Question: This code is being used to generate the date of a post in wordpress:
'''
<span class="the_date">Posted: <?php echo get_the_time('F d, Y'); ?></span>
'''
However it is not resutning the date, it is returning the text instead:

How can I fix this issue?
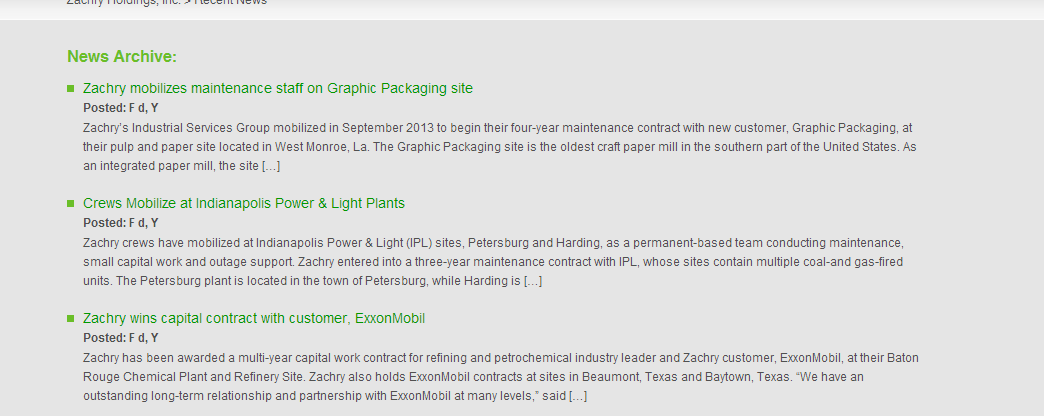
Answer: you may try with the following formats
'''
<?php the_time('F j, Y g:i a'); ?> or
<?php the_time(get_option('date_format')); ?>
'''